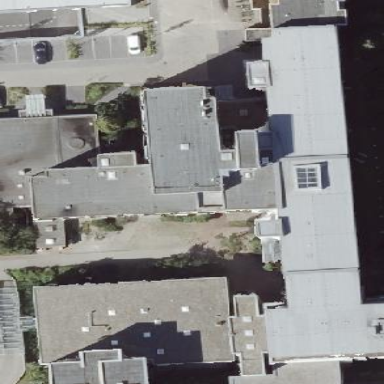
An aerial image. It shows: Hospital building with flat roof.